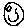
Label: smiley face